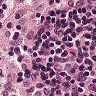
Metastatic tissue present: no